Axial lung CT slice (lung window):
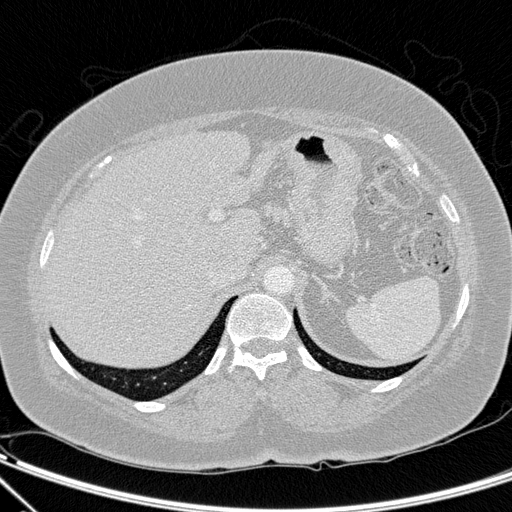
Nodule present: no